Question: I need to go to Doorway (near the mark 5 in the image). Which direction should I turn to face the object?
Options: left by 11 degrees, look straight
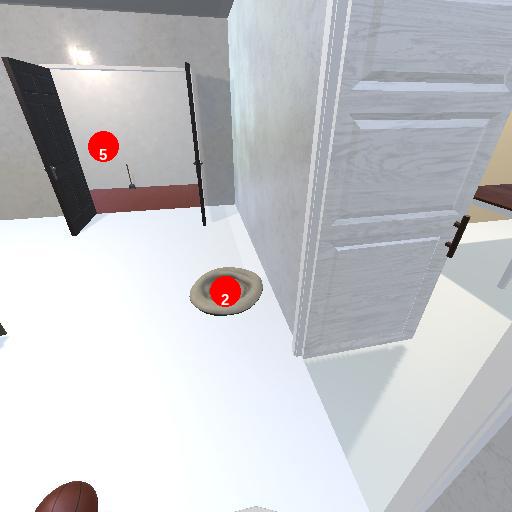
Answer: left by 11 degrees